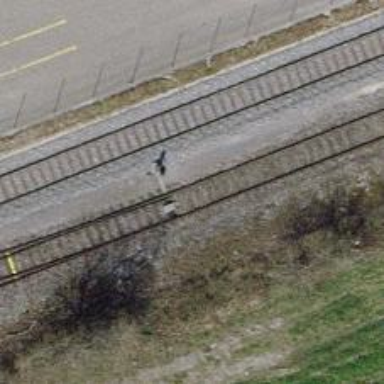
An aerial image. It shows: Railway switch.